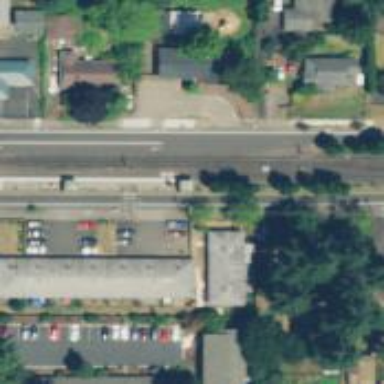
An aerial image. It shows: Light rail railway with electrified contact line.